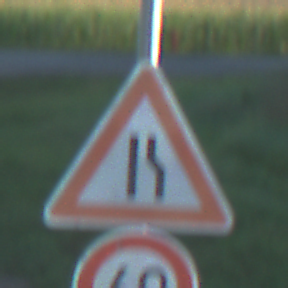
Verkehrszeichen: EinseitigVerengteFahrbahnRechts
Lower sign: Geschwindigkeit60
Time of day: MorningAfternoon
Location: Outdoor (RoadRail)
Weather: Clear
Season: NotSpecified
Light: Natural